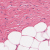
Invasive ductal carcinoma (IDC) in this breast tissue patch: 0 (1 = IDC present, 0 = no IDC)